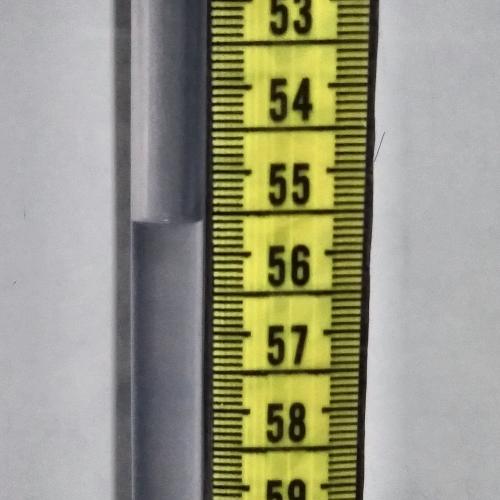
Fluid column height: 55.6 cm